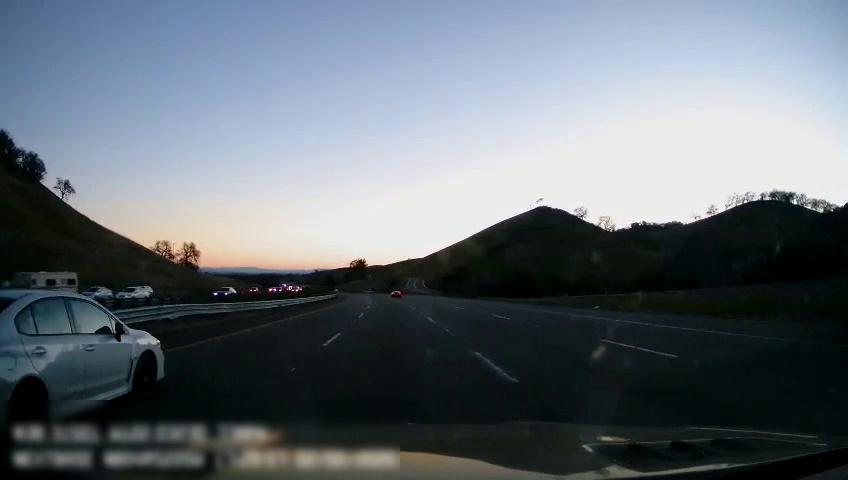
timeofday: Day
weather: Sunny
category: Drivable Space
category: Vehicles | Car
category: Vehicles | Truck
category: Vehicles | Car
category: Vehicles | Car
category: Vehicles | SUV
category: Vehicles | SUV
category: Lanes | Current Lane
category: Lanes | Current Lane
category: Lanes | Alternate Lane
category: Lanes | Alternate Lane
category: Lanes | Alternate Lane
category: Lanes | Alternate Lane
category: Lanes | Alternate Lane